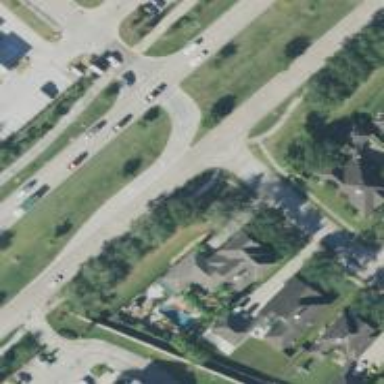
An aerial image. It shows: Secondary link road.